Here is the time-frequency representation (spectrogram) of a rolling-element bearing's vibration measurement. Determine the bearing's health state. Answer with exactly one of: normal, inner_race, outer_race, ball.
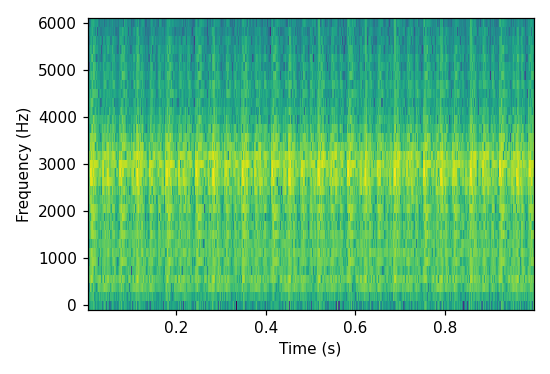
Answer: outer_race